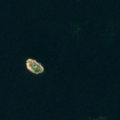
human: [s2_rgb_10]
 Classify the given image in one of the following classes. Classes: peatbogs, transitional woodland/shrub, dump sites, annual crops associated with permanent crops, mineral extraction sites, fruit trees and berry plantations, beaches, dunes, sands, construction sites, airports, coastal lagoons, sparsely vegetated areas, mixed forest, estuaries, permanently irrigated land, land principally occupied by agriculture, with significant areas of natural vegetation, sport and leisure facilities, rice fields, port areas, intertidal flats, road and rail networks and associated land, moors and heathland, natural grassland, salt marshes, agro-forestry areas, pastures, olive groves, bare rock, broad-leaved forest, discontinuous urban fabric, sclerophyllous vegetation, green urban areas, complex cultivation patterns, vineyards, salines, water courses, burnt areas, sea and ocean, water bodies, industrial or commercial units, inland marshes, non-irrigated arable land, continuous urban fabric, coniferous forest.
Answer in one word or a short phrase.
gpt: sea and ocean